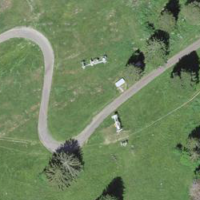
EUNIS habitat code: 23
Species observed at this site:
Plantago media